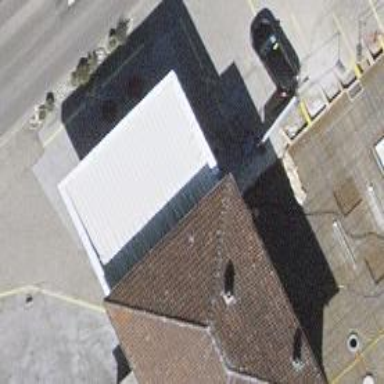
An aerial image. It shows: Fuel station.